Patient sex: M
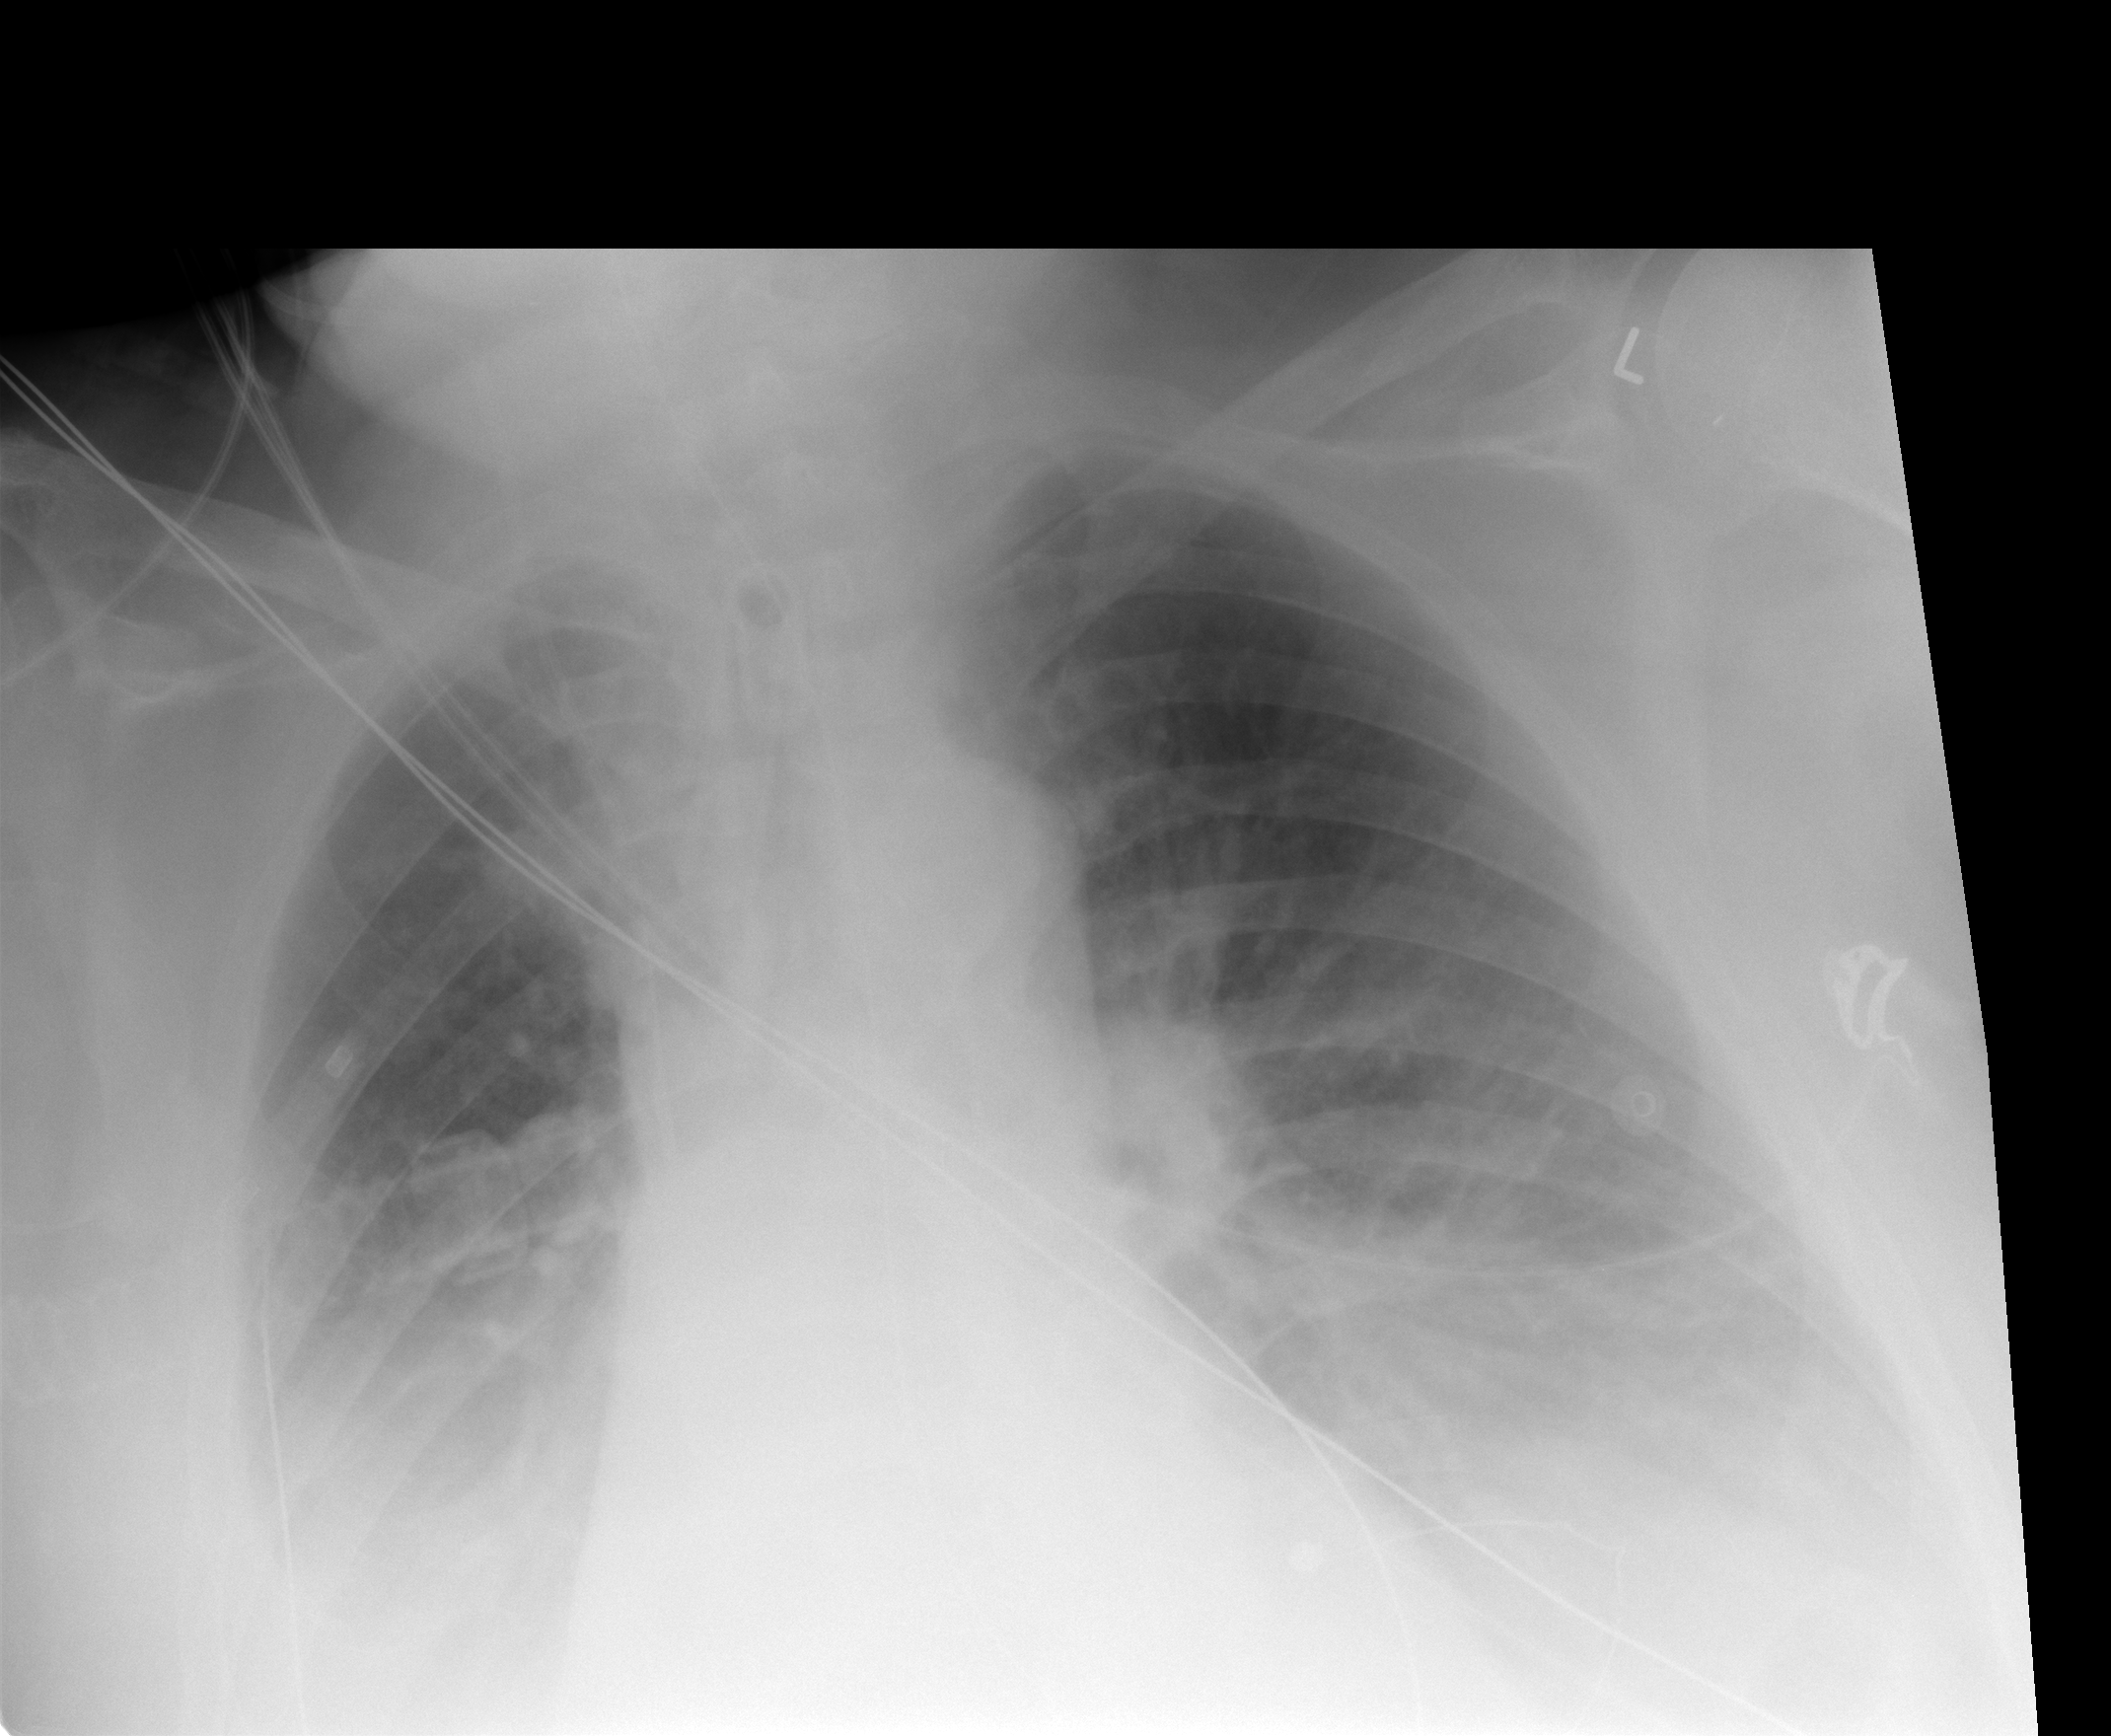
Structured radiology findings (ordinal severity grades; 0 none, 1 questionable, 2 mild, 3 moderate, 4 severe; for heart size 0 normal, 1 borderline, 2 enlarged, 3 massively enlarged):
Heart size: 2
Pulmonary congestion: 2
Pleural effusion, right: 2
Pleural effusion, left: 2
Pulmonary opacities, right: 0
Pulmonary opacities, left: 0
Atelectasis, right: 2
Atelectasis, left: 2